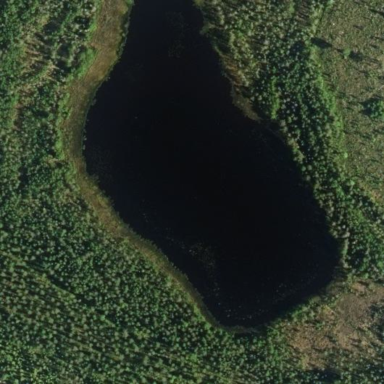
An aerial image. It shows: Serene pond surrounded by nature.